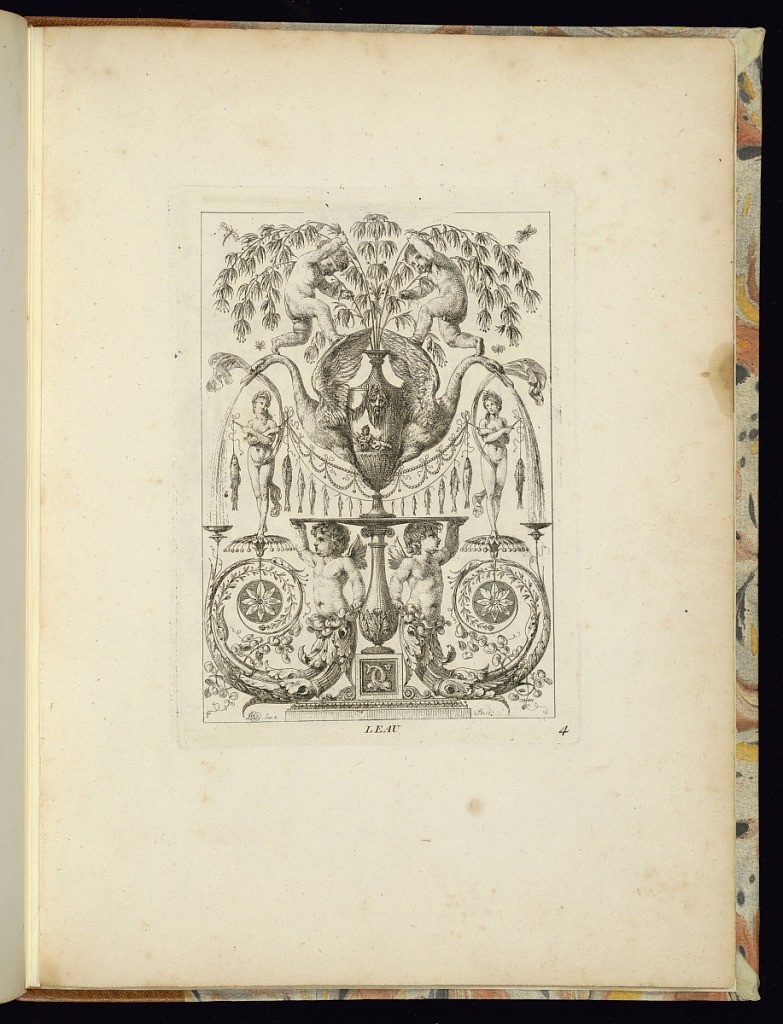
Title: L'eau
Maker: Jean Démosthène Dugourc, French, 1749–1825
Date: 1782
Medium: Etching and engraving on paper
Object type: Print
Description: An allegorical arabesque panel design representing ‘water', featuring putti, nude female figures, swans, a vase, fish, water, butterflies, dolphins, foliate branches, scrolling leaves, pearls, and rosettes. The plate is titled, signed, and numbered.